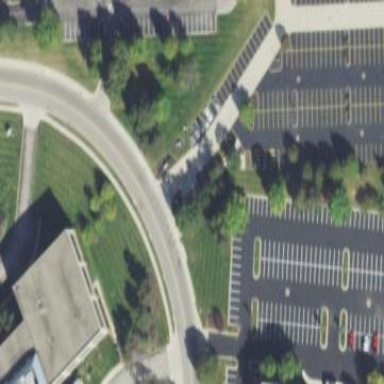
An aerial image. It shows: Parking area with surface parking. It includes park and ride facilities.